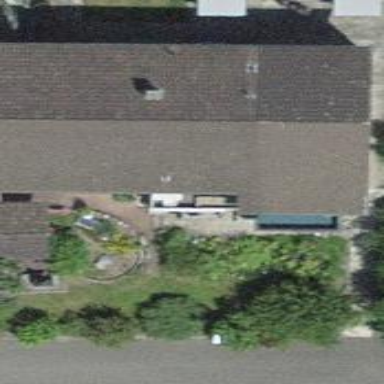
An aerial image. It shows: Building with tile roof.